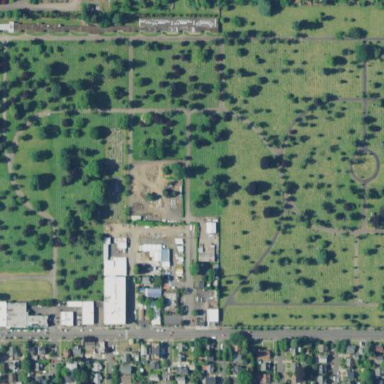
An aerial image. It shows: Cemetery with graves.